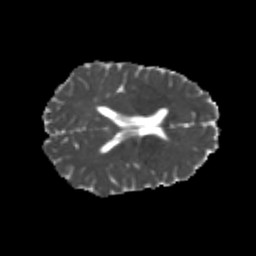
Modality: MD
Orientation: axial
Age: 23
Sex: male
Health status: healthy
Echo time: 0.074 s